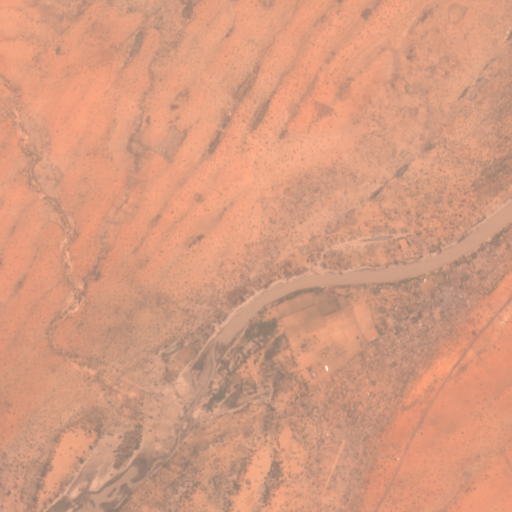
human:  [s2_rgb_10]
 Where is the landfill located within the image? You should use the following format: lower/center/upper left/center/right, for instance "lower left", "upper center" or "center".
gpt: The landfill is located in the lower right of the image.
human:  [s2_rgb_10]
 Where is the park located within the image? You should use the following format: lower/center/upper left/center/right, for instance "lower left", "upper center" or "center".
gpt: The park is located in the center right of the image.
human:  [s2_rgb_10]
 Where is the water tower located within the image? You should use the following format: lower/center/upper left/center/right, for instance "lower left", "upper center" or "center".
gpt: The water tower is located in the lower right of the image.
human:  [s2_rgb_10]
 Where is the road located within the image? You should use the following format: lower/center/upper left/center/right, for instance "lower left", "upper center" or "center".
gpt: There is no road in the image.